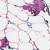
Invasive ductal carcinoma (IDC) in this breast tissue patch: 0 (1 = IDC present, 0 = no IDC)